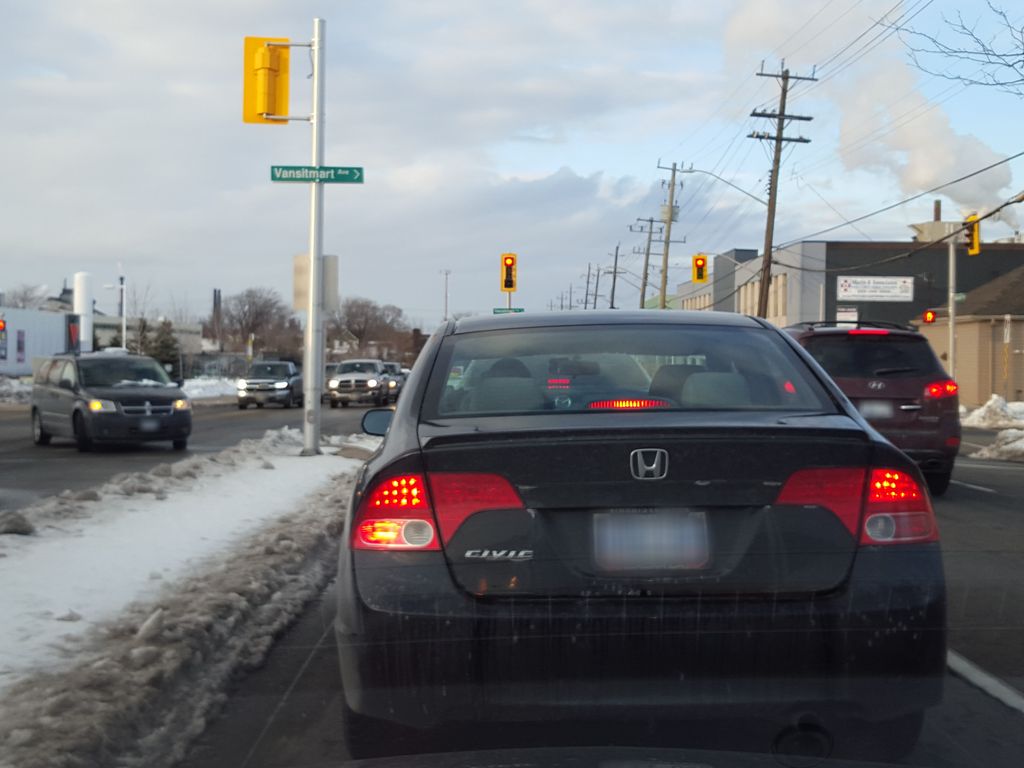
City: hamilton